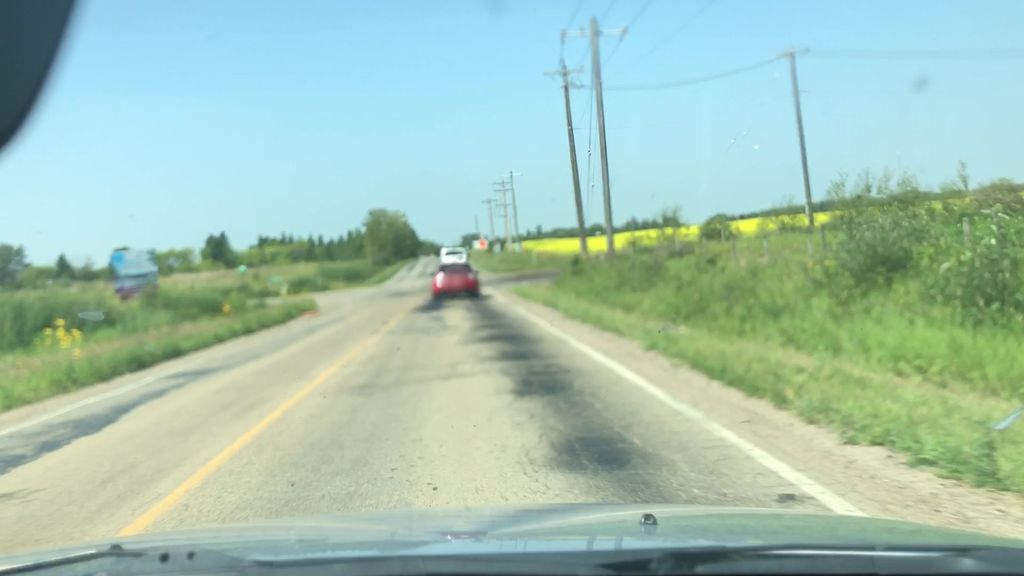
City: edmonton